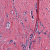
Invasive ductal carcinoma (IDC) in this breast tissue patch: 1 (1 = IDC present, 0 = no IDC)